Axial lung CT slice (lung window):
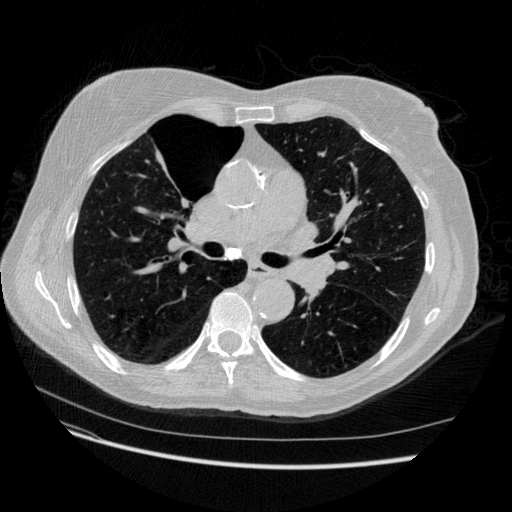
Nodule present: no